【题型】填空题　【知识点】解析几何　【难度】easy
已知$F$是抛物线$C$：$y^2=4x$的焦点，$P$是抛物线$C$上一动点，$Q$是曲\\
线$x^2+y^2-10x-2y+25=0$上一动点，则$|PF|+|PQ|$的最小值为\underline{\qquad}.
【解答】
\noindent \textbf{【答案】} $5$

\vspace{0.5em}
\noindent \textbf{【分析】} 由抛物线定义，将$|PF|+|PQ|$最小值转化为点$Q$所在圆的圆心到准线的距离减圆半径.

\vspace{0.5em}
\noindent \textbf{【详解】} 曲线$x^2+y^2-10x-2y+25=0$，即$(x-5)^2+(y-1)^2=1$，\\
设其圆心为$M$，则$M(5,1)$.\\
抛物线$y^2=4x$的准线$l$:$x=-1$，\\
过点$P$作$PG \perp l$，垂足为$G$，则$|PG|=|PF|$，\\
所以$|PF|+|PQ|=|PG|+|PQ|$.\\
当$G,P,Q$共线时，$|PG|+|PQ|$最小，此时最小值为点$Q$到直线$l$的距离.\\
设$M$到直线$l$的距离为$d$，则$d=5-(-1)=6$，\\
则$|PG|+|PQ|$的最小值为$d-1=6-1=5$.\\
所以$|PF|+|PQ|$的最小值为$5$.\\
故答案为：$5$.

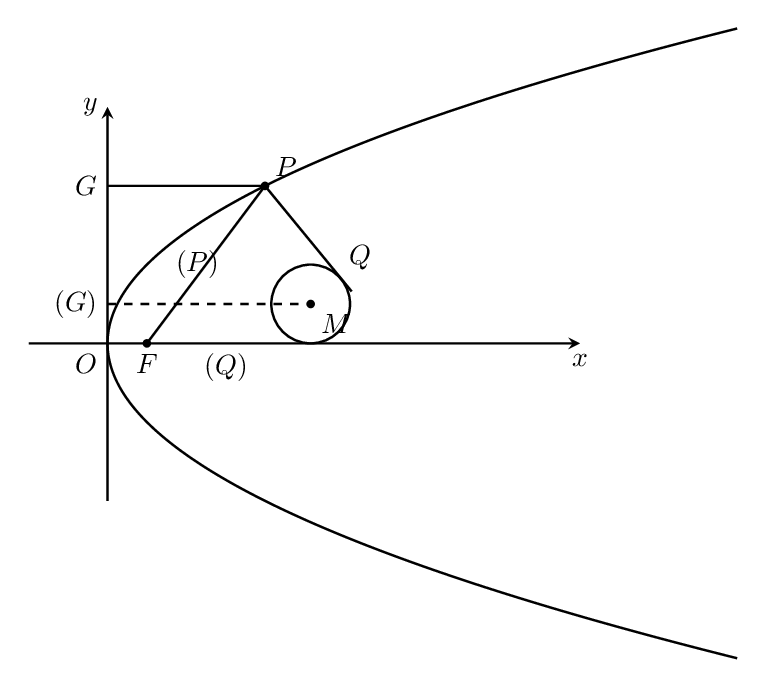